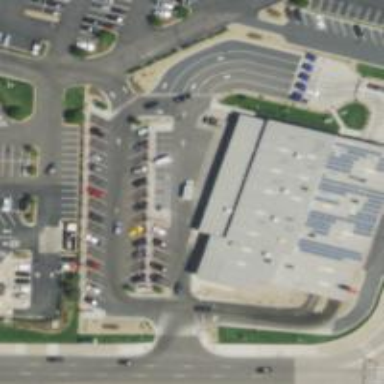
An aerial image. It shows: Retail building that houses car wash facility.